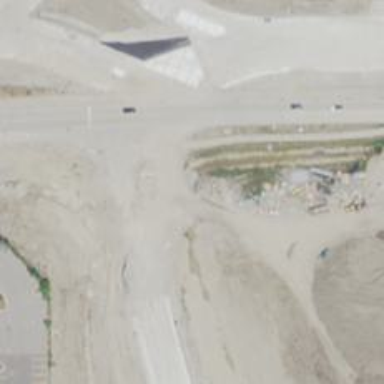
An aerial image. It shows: Motorway link at diverging diamond interchange (DDI) junction.